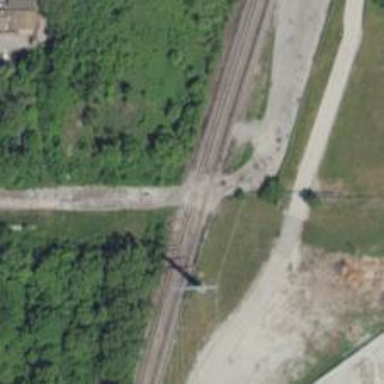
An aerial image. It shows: Level crossing along the railway.